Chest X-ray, PA view. Patient: 60 years old, sex M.
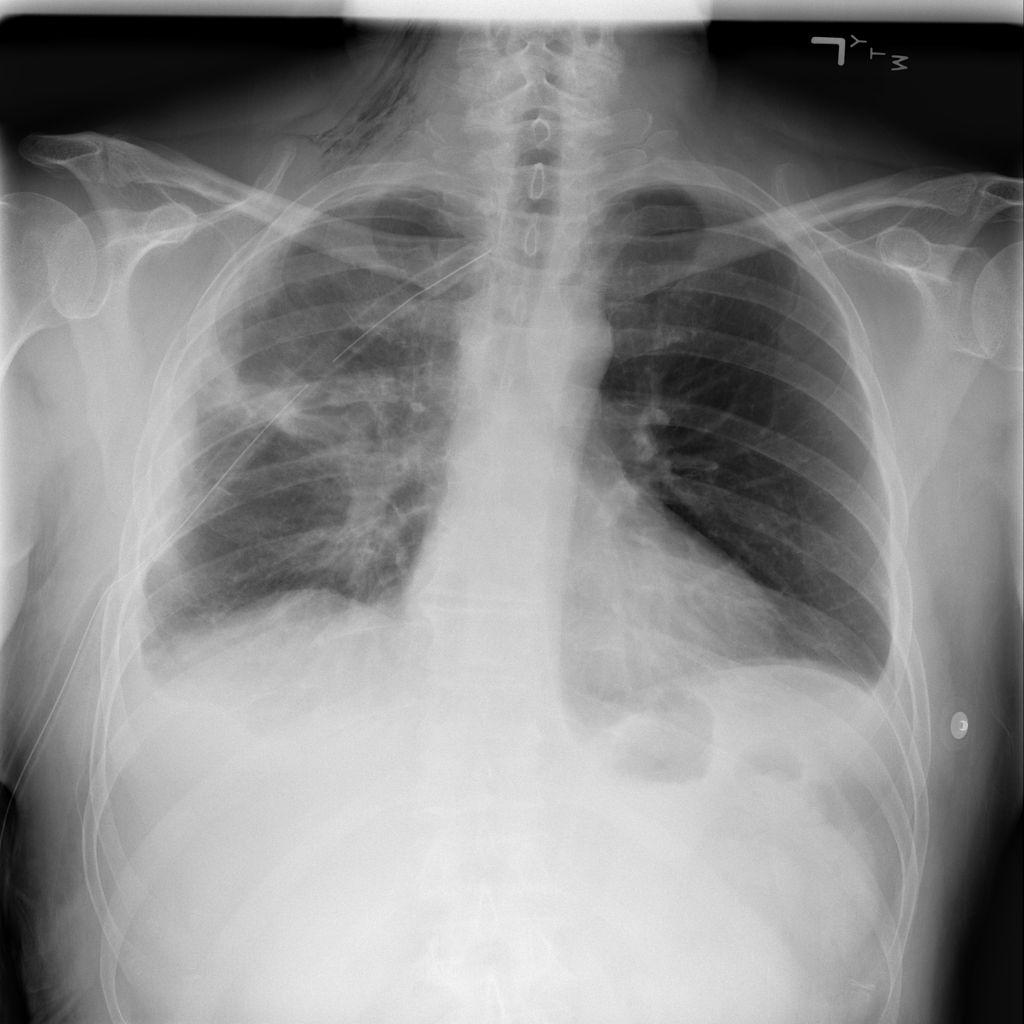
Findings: Effusion, Pleural_Thickening